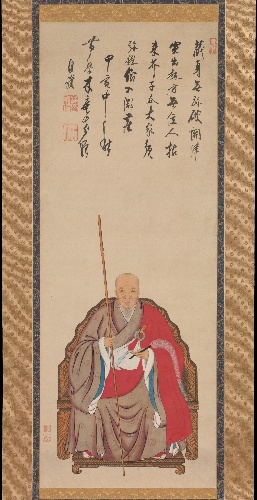
Artist: Kita Genki
Artist bio: Japanese, active late 17th century
Date: dated 1674
Object type: Hanging scroll
Classification: Paintings
Medium: Hanging scroll; ink and color on silk
Culture: Japan
Period: Edo period (1615–1868)
Dimensions: Image: 43 1/8 × 16 1/2 in. (109.5 × 41.9 cm)
Overall with mounting: 79 5/8 × 23 3/8 in. (202.2 × 59.4 cm)
Department: Asian Art
Credit line: Gift of Florence and Herbert Irving, 2015
Accession year: 2015
Repository: Metropolitan Museum of Art, New York, NY
Tags: Monks|Men|Portraits